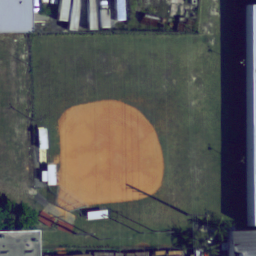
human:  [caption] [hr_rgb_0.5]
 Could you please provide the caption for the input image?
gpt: This is an old baseball diamond.

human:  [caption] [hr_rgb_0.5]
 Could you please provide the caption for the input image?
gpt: It's an old baseball diamond.

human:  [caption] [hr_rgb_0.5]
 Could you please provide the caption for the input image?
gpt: This is an old baseball diamond.

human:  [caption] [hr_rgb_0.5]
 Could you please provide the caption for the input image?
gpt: This is an old baseball diamond.

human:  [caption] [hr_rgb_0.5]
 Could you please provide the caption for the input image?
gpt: This is an old baseball diamond.